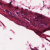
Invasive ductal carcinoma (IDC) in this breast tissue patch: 0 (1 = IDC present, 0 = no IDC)